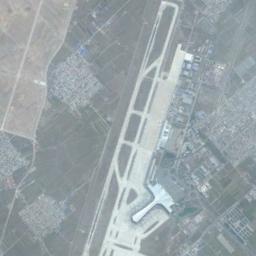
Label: airport